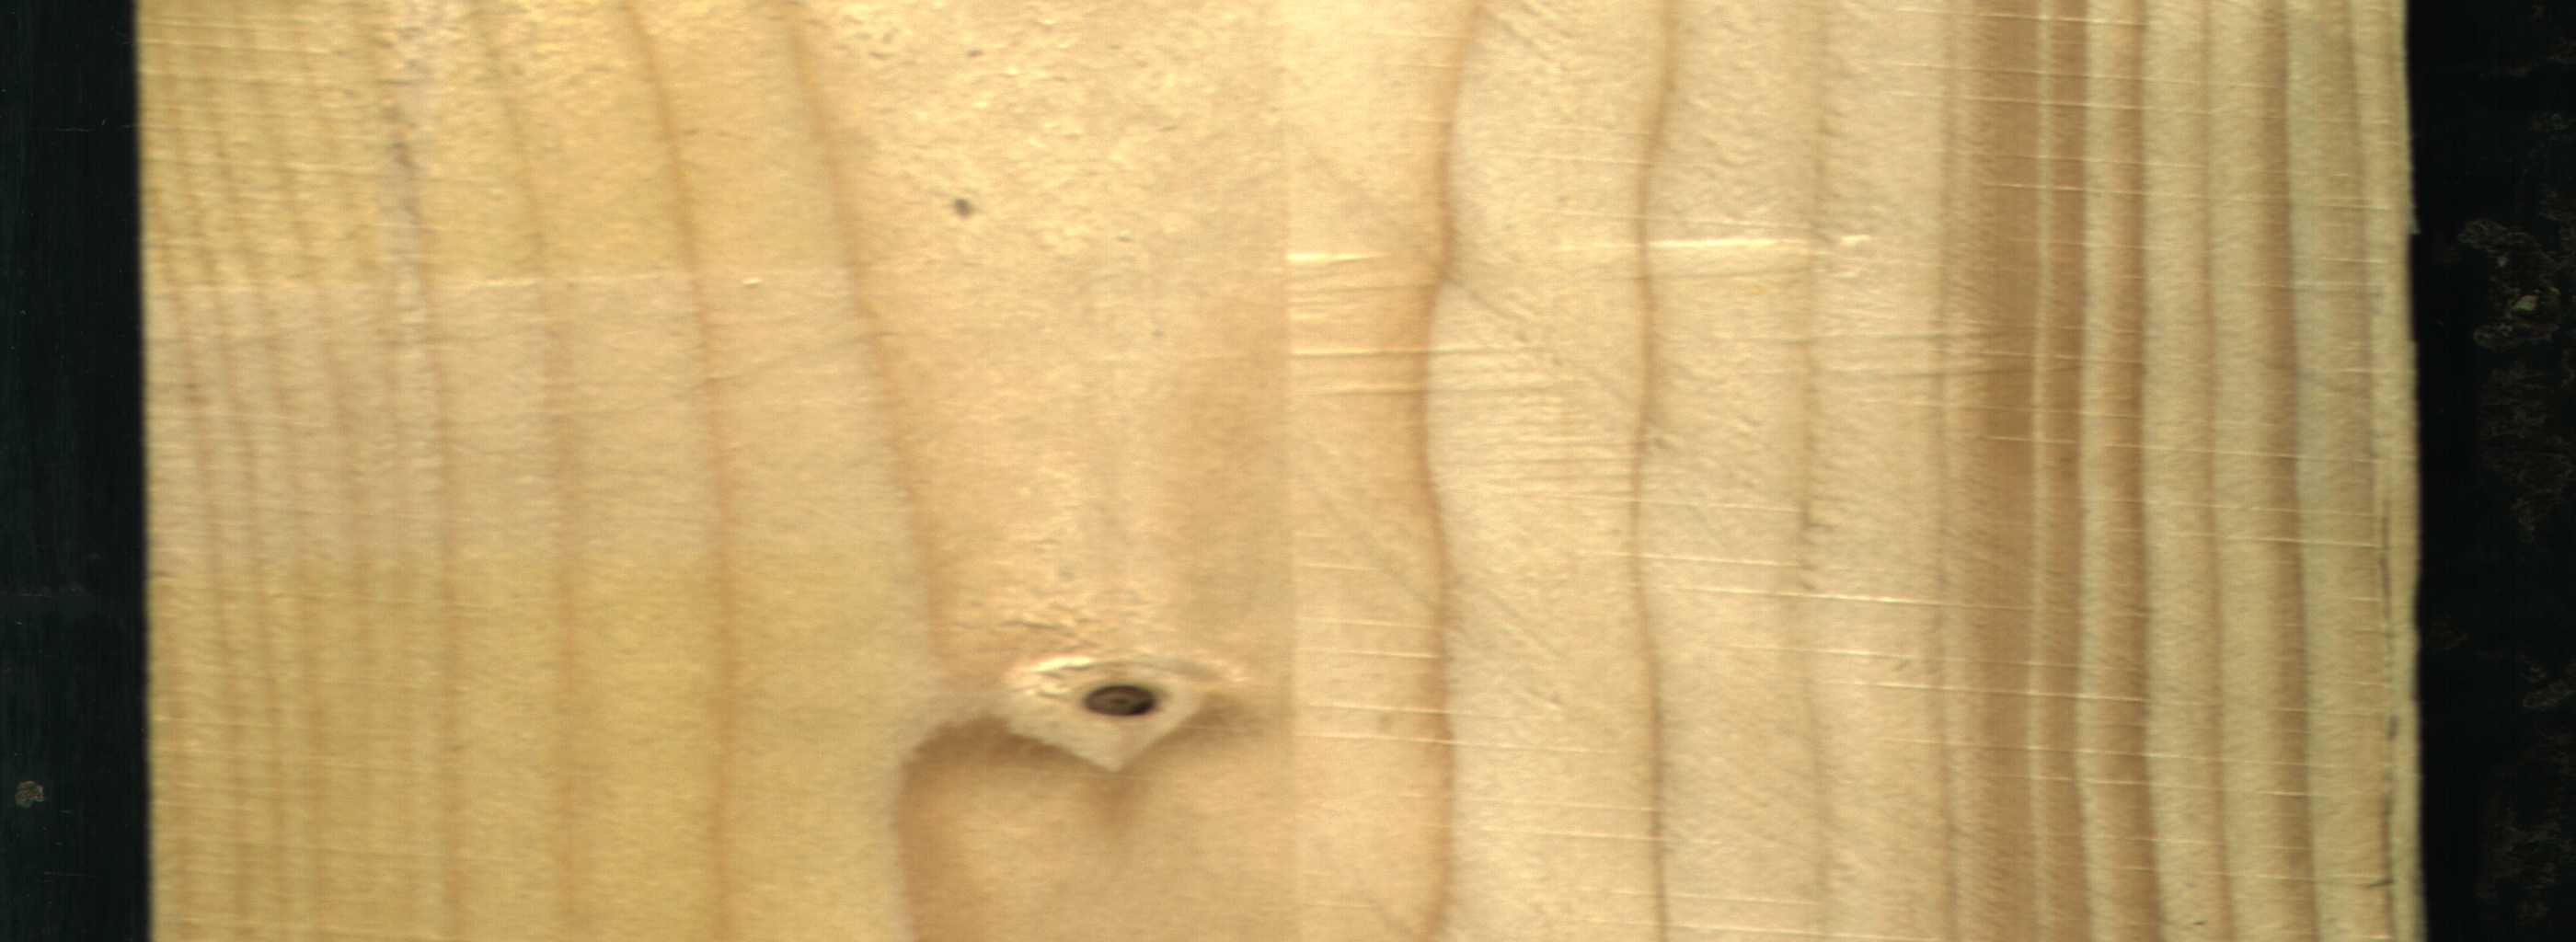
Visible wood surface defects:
Dead_Knot